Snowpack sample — Loveland Pass, Silver Plume, Colorado, USA (12/14/25, 10:50 AM MST)
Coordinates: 39.664, -105.882
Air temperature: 36 °F
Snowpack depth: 67 cm
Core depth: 30 cm
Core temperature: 42.8 °F
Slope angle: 6°, slope face: 326°
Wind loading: low
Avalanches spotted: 0
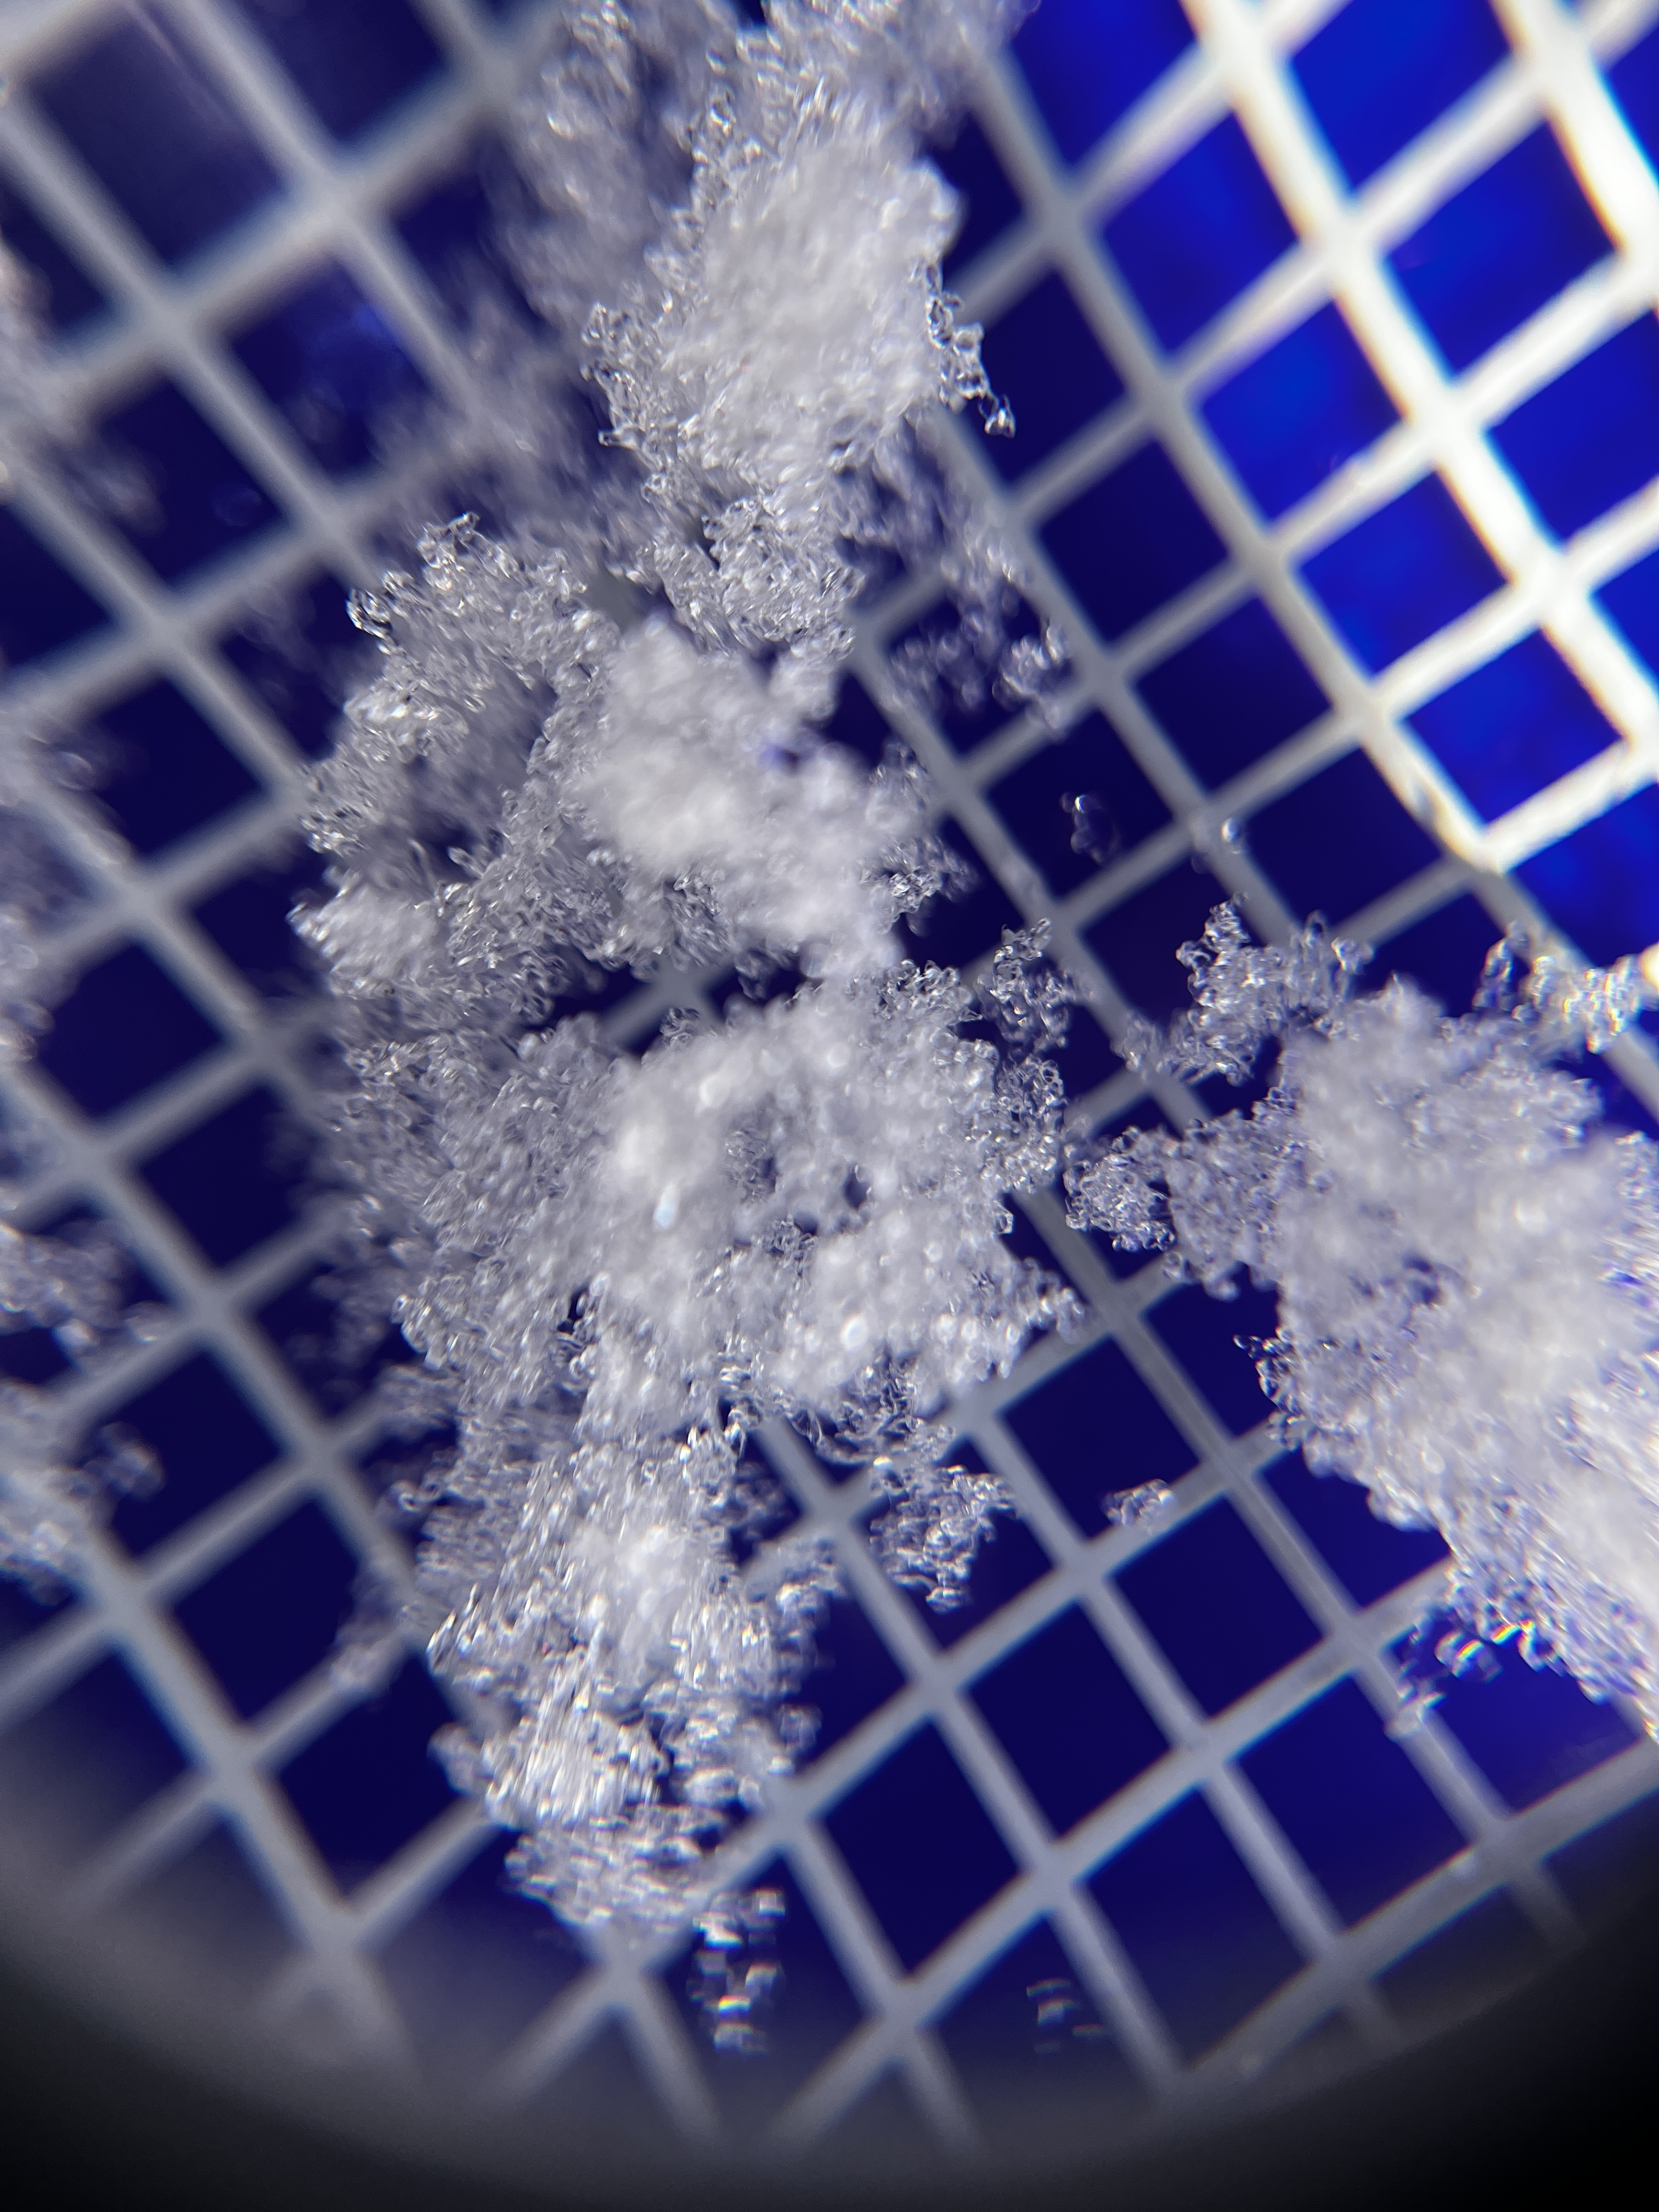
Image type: magnified_profile
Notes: No avalanches spotted, very late start to the season with minimal snowpack